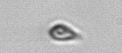
Label: Cryptophyta